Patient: sex M, age 70
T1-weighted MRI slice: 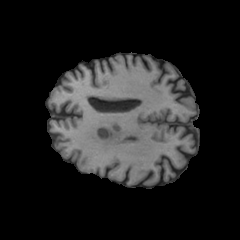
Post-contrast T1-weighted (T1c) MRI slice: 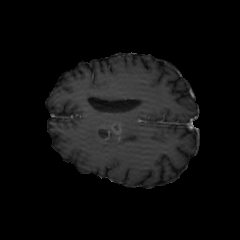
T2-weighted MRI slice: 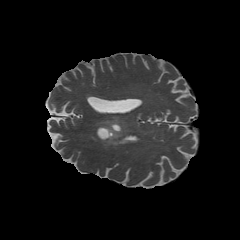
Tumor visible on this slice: yes
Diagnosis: Glioblastoma, IDH-wildtype
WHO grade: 4